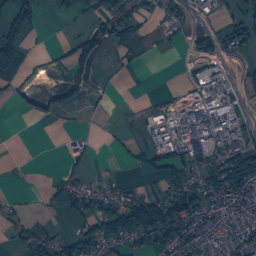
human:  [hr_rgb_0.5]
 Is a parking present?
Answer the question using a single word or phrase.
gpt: yes

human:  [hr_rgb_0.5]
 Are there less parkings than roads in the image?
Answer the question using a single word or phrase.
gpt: yes

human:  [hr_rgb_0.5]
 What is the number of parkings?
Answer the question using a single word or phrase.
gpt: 8

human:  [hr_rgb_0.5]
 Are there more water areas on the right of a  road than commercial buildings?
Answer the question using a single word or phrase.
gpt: no

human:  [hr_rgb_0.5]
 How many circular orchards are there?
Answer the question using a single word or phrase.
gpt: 0

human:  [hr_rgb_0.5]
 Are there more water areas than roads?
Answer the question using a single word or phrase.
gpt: no

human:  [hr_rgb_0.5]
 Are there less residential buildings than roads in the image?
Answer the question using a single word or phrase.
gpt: no

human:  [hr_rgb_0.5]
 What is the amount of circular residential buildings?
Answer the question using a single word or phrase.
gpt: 6

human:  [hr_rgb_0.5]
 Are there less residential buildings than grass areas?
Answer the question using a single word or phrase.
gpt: no

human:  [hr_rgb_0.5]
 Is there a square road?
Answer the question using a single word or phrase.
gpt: no

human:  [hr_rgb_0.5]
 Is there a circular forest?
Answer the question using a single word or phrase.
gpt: no

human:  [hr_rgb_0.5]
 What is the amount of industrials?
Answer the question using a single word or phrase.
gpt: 2

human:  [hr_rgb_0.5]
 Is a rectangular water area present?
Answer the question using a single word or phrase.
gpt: no

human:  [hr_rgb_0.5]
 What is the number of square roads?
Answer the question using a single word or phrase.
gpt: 0

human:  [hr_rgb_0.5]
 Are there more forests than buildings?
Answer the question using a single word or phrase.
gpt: no

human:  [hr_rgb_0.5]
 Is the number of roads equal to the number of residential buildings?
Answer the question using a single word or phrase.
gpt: no

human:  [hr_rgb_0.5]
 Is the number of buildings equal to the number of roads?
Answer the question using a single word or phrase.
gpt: no

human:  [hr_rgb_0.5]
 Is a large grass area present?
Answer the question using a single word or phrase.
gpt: yes

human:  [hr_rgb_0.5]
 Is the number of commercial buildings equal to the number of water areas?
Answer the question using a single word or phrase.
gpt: no

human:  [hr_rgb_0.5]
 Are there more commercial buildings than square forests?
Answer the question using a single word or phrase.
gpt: yes

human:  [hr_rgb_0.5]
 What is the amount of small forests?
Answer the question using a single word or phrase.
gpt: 45

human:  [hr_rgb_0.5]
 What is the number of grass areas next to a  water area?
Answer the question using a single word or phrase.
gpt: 65

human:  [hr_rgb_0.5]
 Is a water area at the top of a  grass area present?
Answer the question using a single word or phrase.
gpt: yes

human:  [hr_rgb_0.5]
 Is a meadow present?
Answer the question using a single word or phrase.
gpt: yes

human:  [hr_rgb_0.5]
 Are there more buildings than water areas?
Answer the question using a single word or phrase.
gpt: yes

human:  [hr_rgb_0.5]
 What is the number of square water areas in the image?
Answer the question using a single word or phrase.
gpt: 0

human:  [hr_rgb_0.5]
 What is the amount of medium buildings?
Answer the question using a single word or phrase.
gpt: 46

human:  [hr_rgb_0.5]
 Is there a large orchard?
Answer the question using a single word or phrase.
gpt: yes

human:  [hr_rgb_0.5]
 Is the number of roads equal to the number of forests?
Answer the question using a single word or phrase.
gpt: no

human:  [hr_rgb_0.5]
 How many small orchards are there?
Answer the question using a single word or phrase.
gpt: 0

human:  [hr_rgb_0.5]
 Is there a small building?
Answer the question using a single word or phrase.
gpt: yes

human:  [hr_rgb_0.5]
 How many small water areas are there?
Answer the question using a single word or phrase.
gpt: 8

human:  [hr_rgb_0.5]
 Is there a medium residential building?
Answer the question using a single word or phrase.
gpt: yes

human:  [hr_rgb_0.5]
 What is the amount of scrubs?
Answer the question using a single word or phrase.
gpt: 8

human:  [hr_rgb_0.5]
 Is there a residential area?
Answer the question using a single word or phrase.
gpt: yes

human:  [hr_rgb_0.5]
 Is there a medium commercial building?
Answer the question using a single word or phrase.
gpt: yes